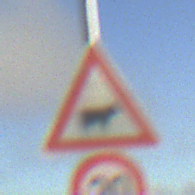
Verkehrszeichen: ViehtriebLinks
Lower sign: Geschwindigkeit20
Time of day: SunriseSunset
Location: Outdoor (Nature)
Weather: PartlyCloudy
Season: NotSpecified
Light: Natural